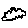
Label: cloud